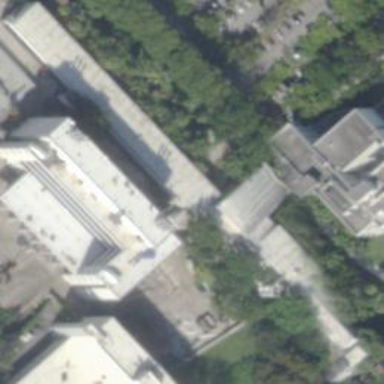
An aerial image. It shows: View of university building.